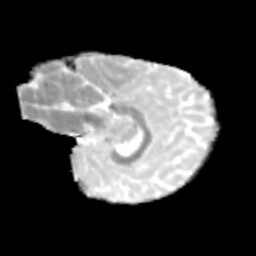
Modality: MD
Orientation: sagittal
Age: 9
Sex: female
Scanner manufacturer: siemens
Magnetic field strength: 3 T
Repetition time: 3.8 s
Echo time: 0.07 s